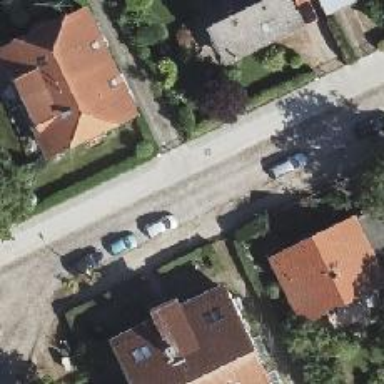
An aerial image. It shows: Residential road with sidewalks on both sides.